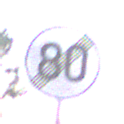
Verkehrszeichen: EndeGeschwindigkeit80
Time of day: SunriseSunset
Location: Outdoor (Suburban)
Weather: PartlyCloudy
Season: NotSpecified
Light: Natural